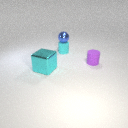
small purple rubber cylinder in front of small cyan rubber cylinder